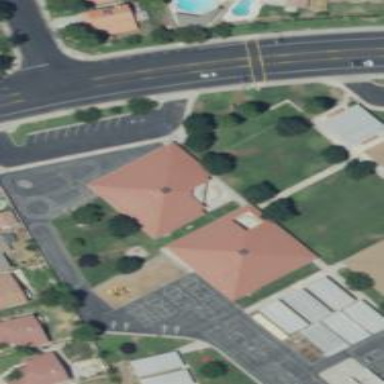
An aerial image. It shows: School building.